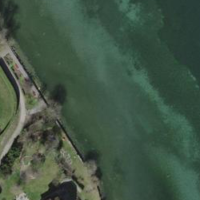
EUNIS habitat code: 14
Species observed at this site:
Leptinotarsa decemlineata
Papaver somniferum